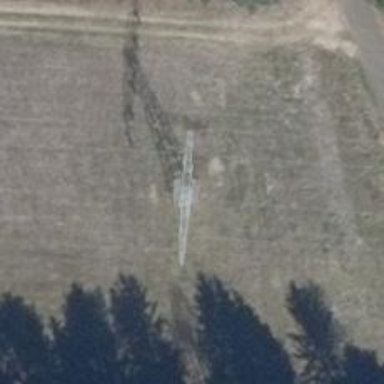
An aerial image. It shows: Power tower.